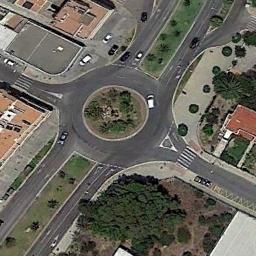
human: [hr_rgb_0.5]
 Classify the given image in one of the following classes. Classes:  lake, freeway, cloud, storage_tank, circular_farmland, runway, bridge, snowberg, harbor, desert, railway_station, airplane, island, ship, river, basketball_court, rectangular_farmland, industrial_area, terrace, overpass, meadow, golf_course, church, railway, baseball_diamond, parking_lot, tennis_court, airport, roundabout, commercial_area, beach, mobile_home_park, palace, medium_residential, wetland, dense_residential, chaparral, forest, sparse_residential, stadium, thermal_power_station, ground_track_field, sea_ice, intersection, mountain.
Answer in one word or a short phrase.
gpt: roundabout